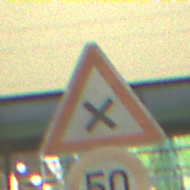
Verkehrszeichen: KreuzungOderEinmuendung
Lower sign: Geschwindigkeit50
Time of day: MorningAfternoon
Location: Roofed (Special)
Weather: NotSpecified
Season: NotSpecified
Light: Artificial